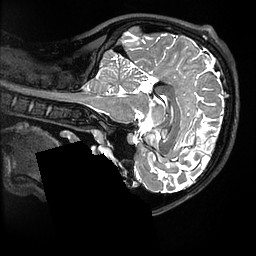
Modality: T2w
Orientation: sagittal
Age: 22
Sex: male
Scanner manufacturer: ge
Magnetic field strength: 3 T
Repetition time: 3.202 s
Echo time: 0.06663 s